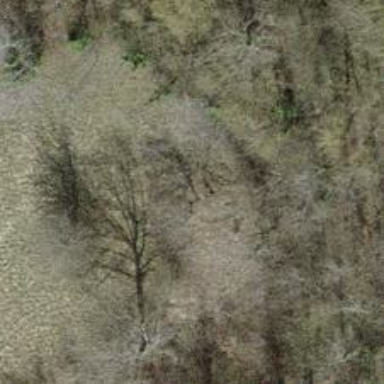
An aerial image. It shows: Deciduous broadleaved tree.